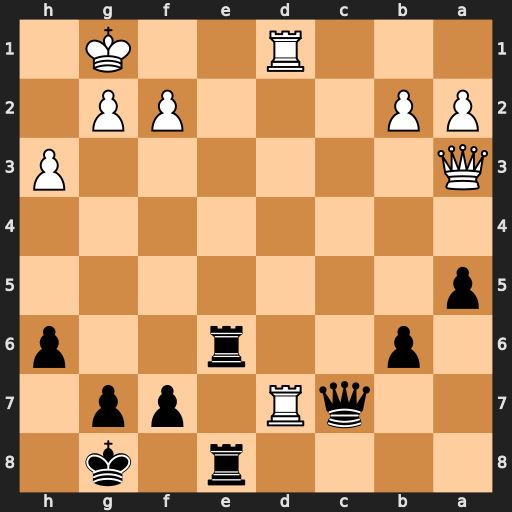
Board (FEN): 4r1k1/2qR1pp1/1p2r2p/p7/8/Q6P/PP3PP1/3R2K1
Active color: b
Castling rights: -
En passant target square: -
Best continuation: Re1+ Rxe1 Rxe1#